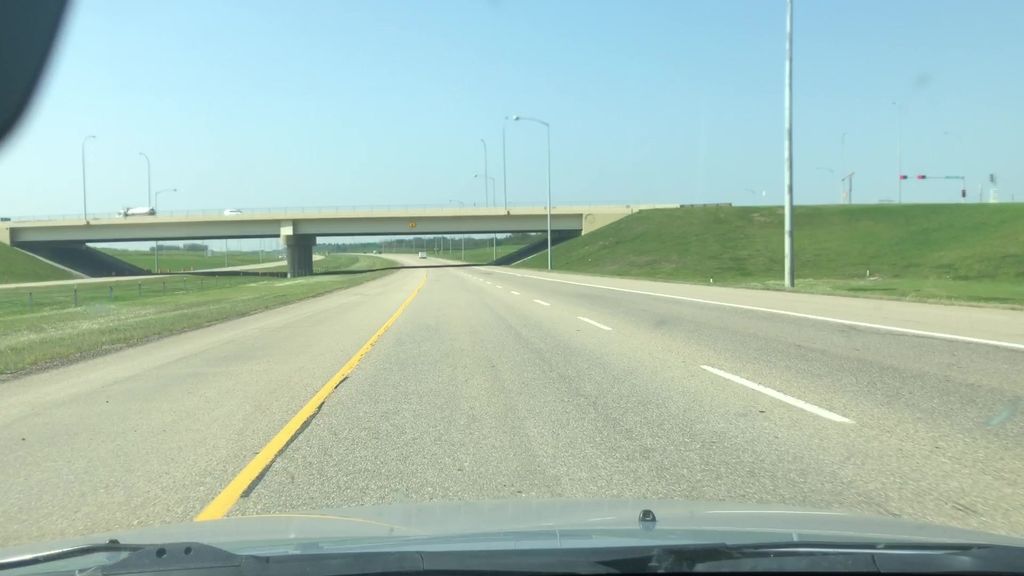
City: edmonton